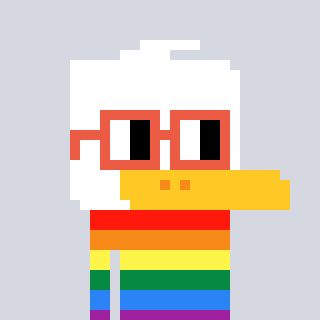
a pixel art character with square orange glasses, a duck-shaped head and a foggrey-colored body on a cool background